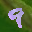
Label: 9